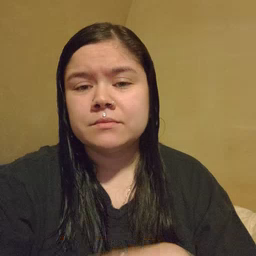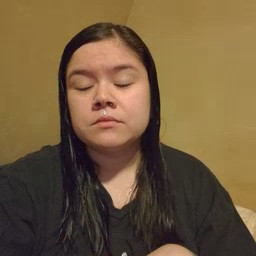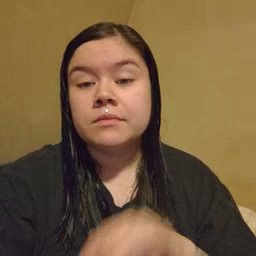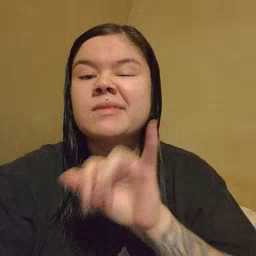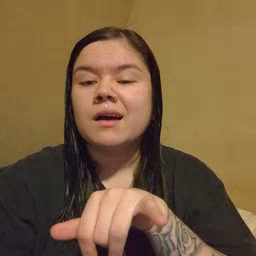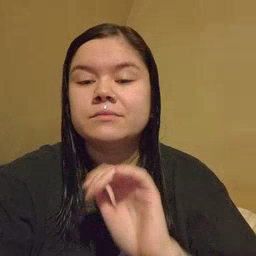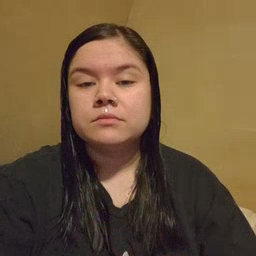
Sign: that